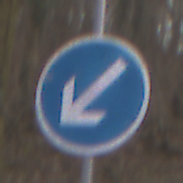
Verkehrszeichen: VorgeschriebeneVorbeifahrtLinks
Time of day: MorningAfternoon
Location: Outdoor (Nature)
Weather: Overcast
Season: Autumn
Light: Natural